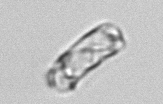
Label: Guinardia_striata